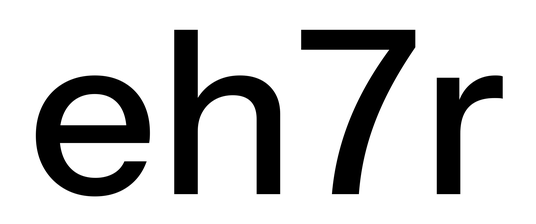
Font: InstrumentSans_Medium